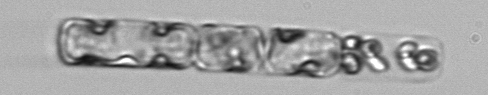
Label: Guinardia_delicatula_TAG_internal_parasite